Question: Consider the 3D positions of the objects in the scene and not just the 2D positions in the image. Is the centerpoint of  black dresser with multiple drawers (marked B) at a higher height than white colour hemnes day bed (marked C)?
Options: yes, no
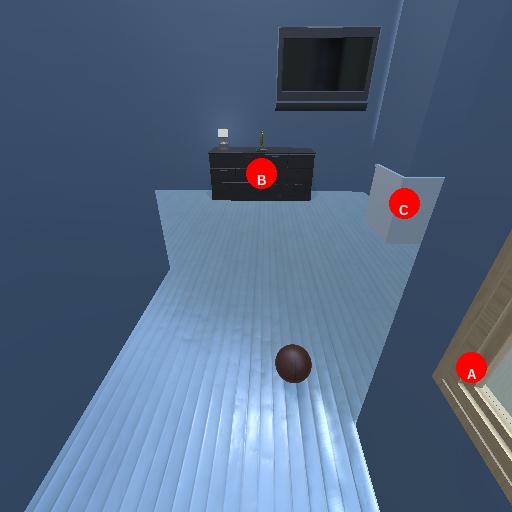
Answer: yes